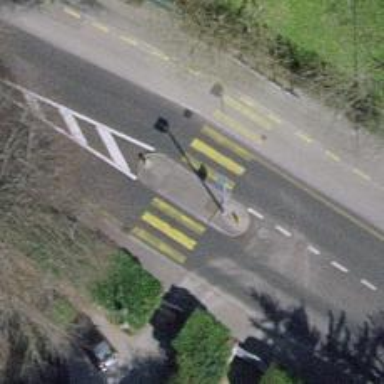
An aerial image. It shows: Uncontrolled road crossing with pedestrian island.